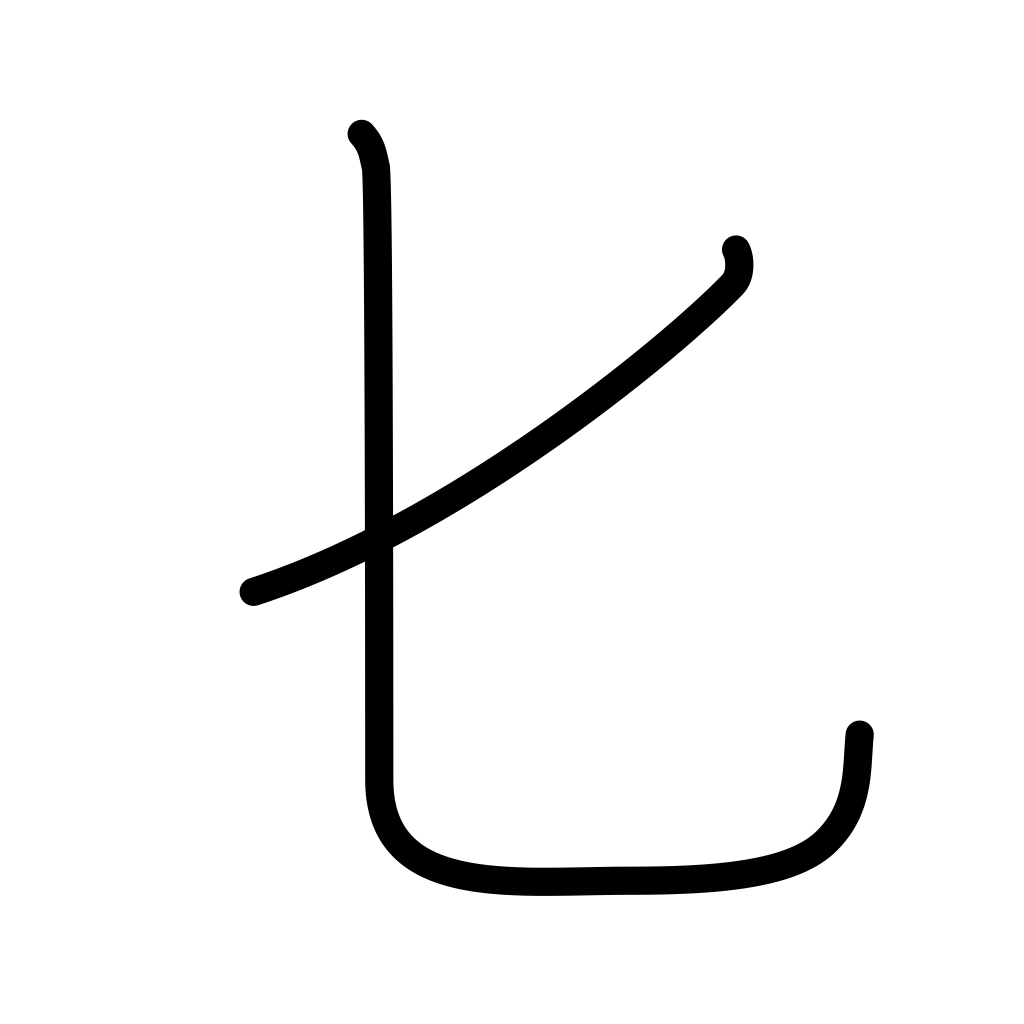
Meaning: spoon